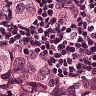
Metastatic tissue present: yes